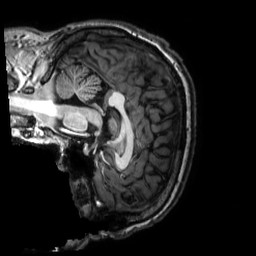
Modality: T1w
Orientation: sagittal
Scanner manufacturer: philips
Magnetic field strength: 3 T
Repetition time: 0.0096 s
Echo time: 0.0046 s